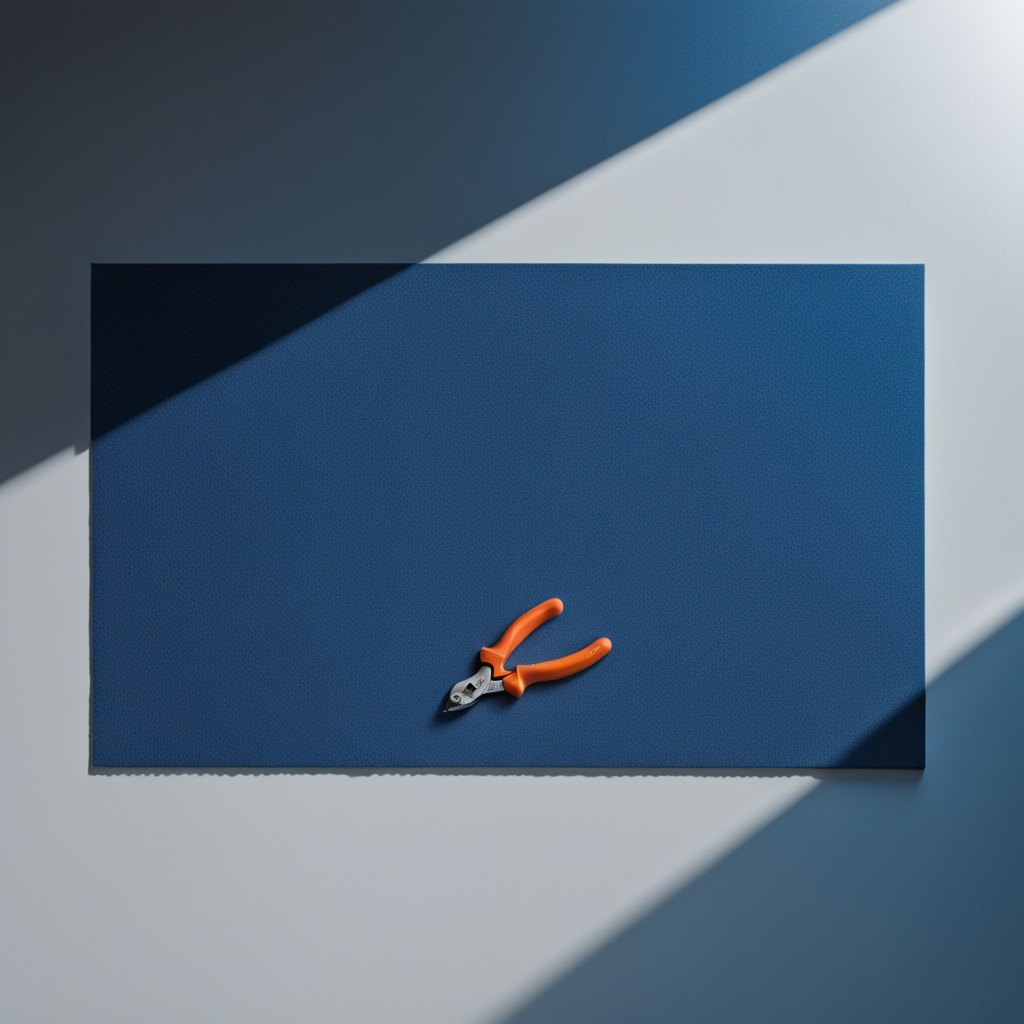
A plier is lying on the clean granite tabletop covered with a blue rubber mat inside a workshop under bright overhead lighting crisp shadows high clarity worn but beneath the mat